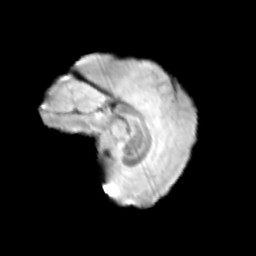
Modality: T2w
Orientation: sagittal
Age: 11
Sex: female
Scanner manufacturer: siemens
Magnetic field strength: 3 T
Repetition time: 3.8 s
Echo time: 0.07 s